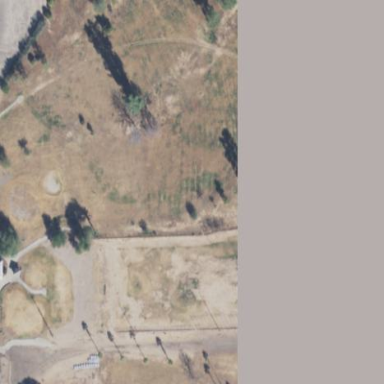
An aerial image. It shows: Scenic golf fairway.